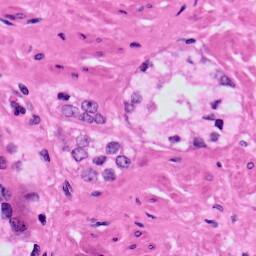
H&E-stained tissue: Prostate